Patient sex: M
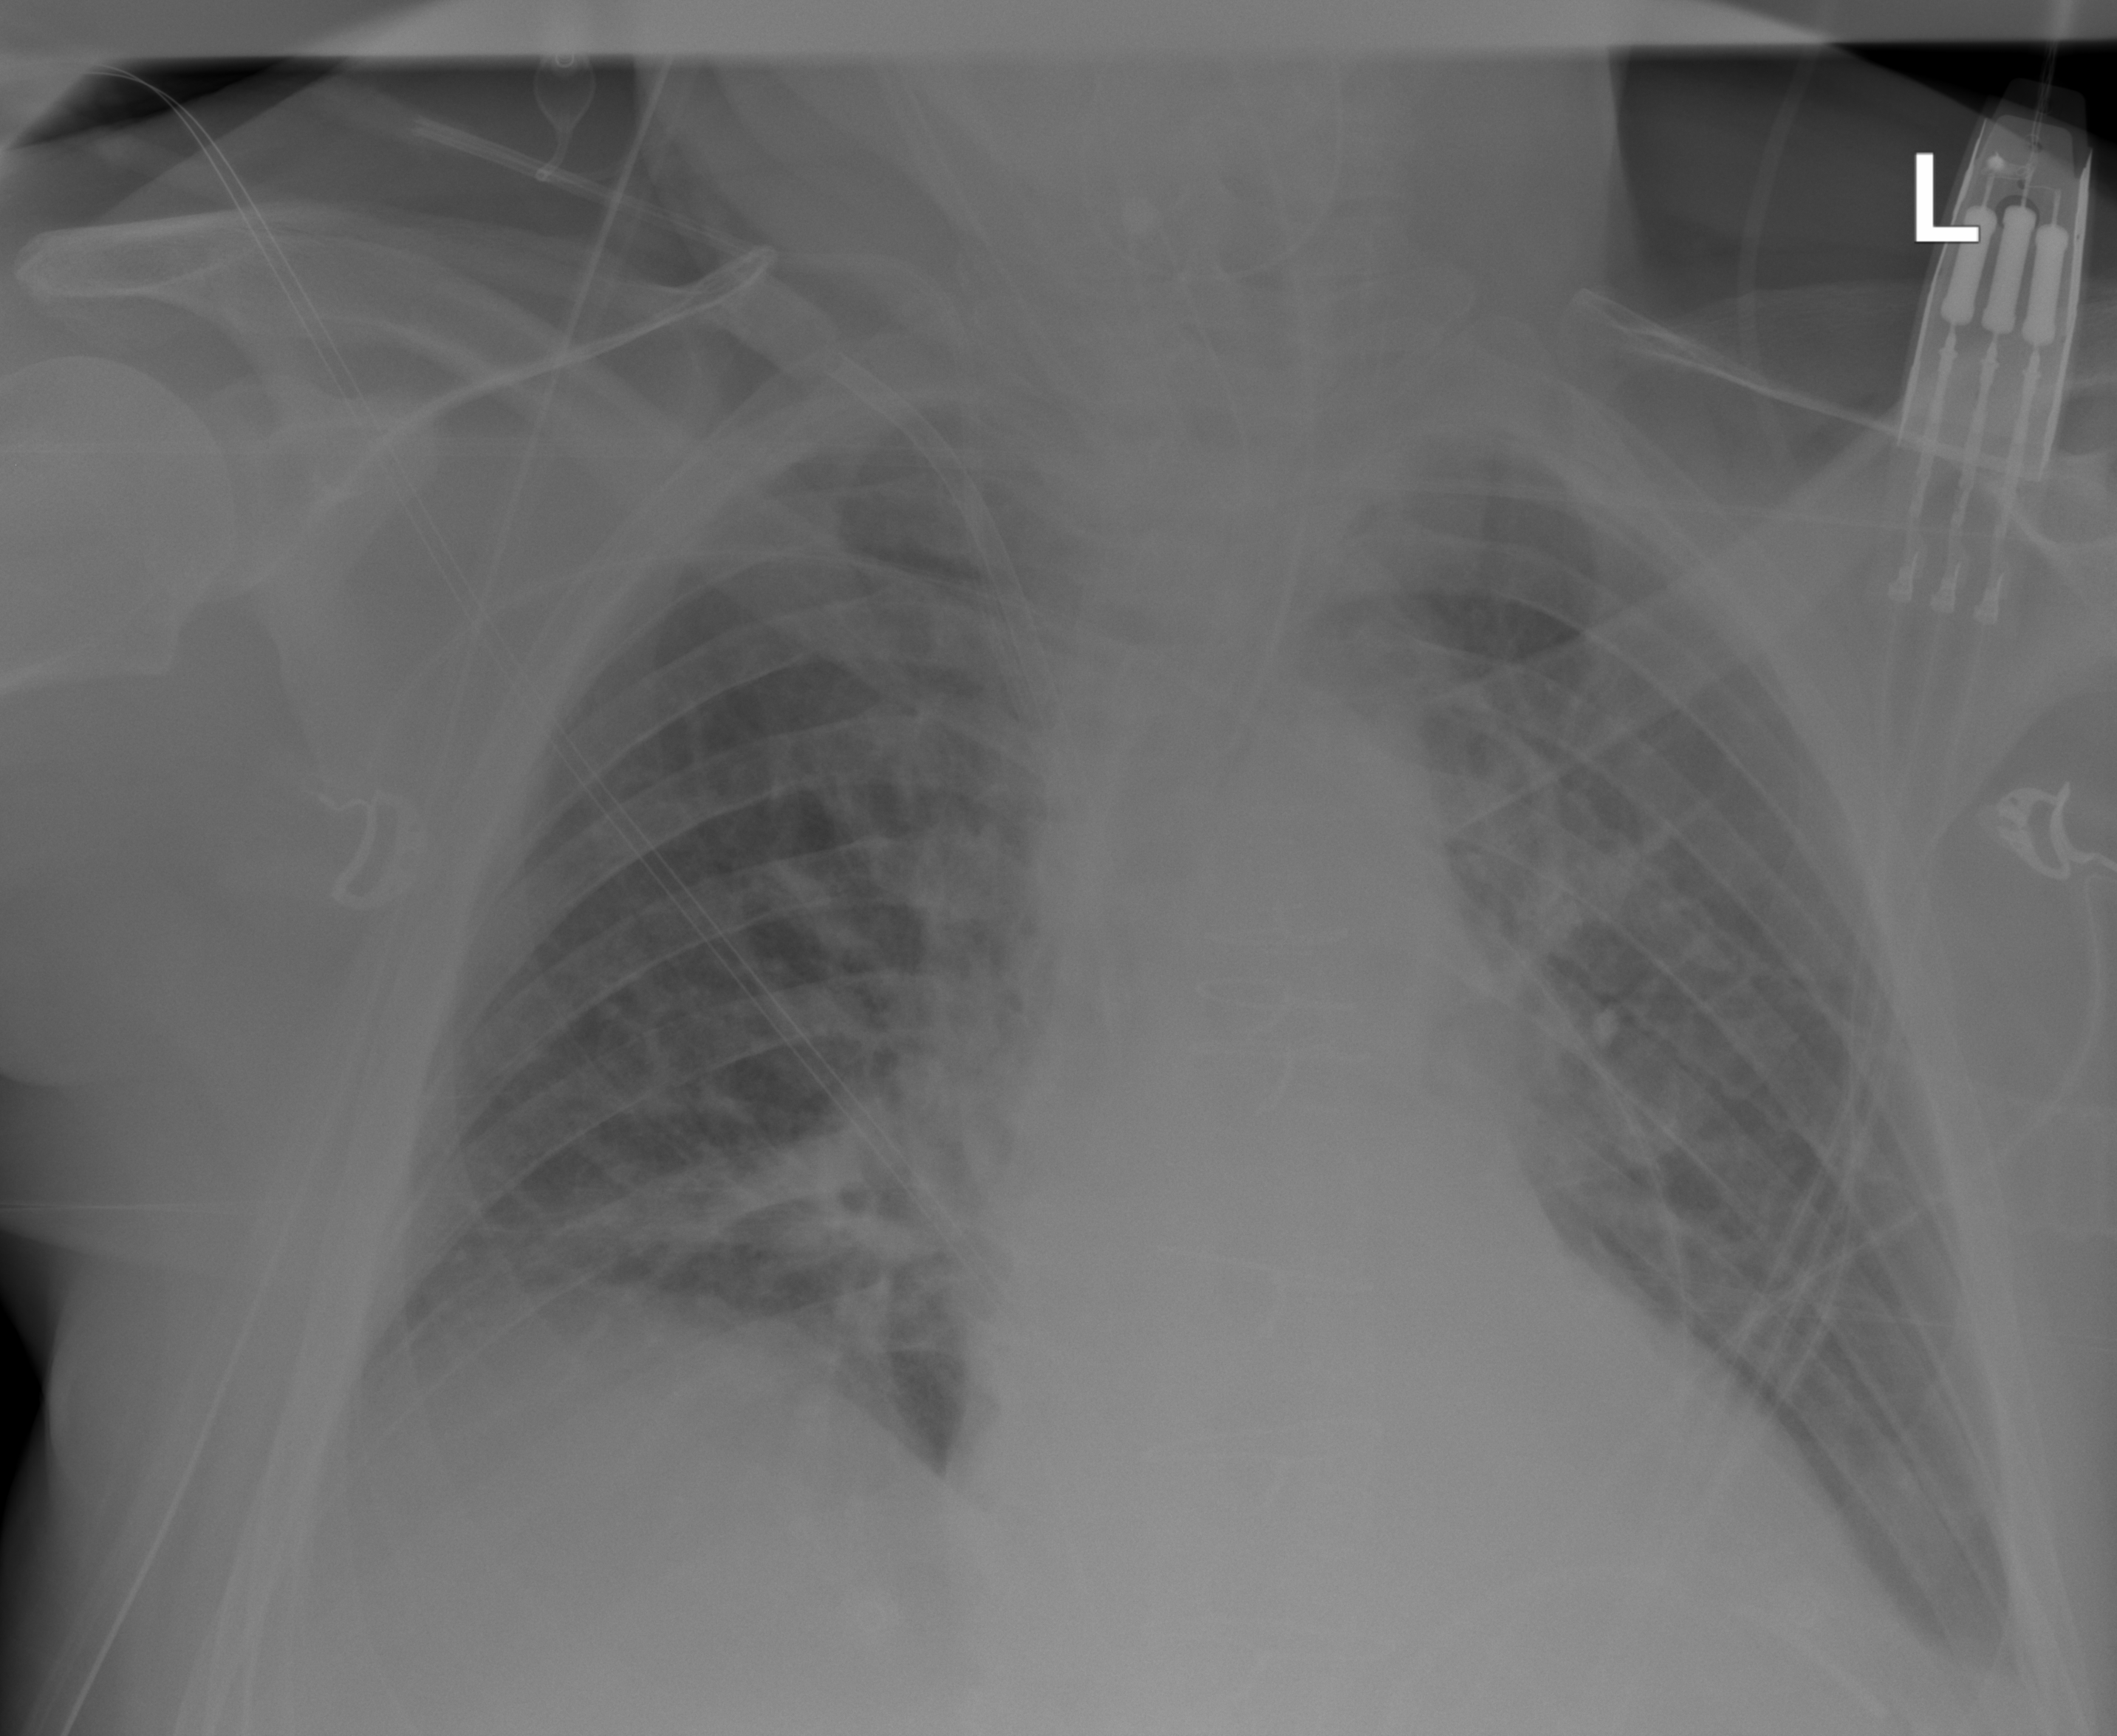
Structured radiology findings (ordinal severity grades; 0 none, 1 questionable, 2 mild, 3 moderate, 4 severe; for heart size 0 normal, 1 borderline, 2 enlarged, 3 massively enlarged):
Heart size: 0
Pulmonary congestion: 1
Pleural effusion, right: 0
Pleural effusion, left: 0
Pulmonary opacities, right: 0
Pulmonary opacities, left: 0
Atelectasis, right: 0
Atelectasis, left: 2